Field crop: tomato
Growth stage: 1
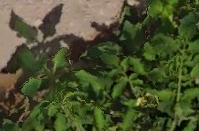
Species: tomato